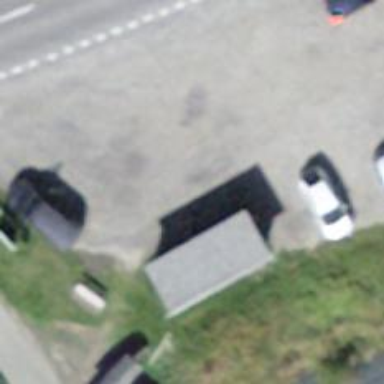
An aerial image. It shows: Toilets are available here.